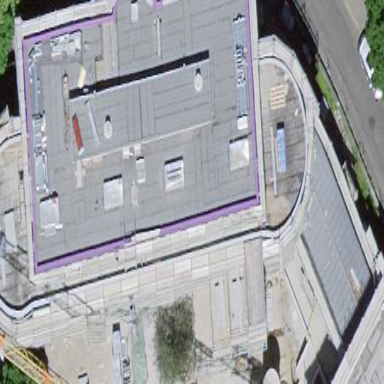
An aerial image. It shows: Building.